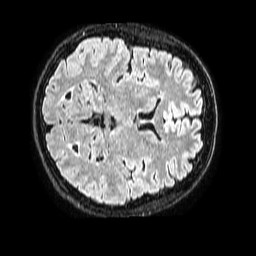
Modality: FLAIR
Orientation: axial
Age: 53
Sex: male
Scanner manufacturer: philips
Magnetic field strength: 1.5 T
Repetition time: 4.8 s
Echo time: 0.3 s